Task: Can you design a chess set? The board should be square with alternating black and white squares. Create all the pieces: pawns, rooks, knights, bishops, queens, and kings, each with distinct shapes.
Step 1229:
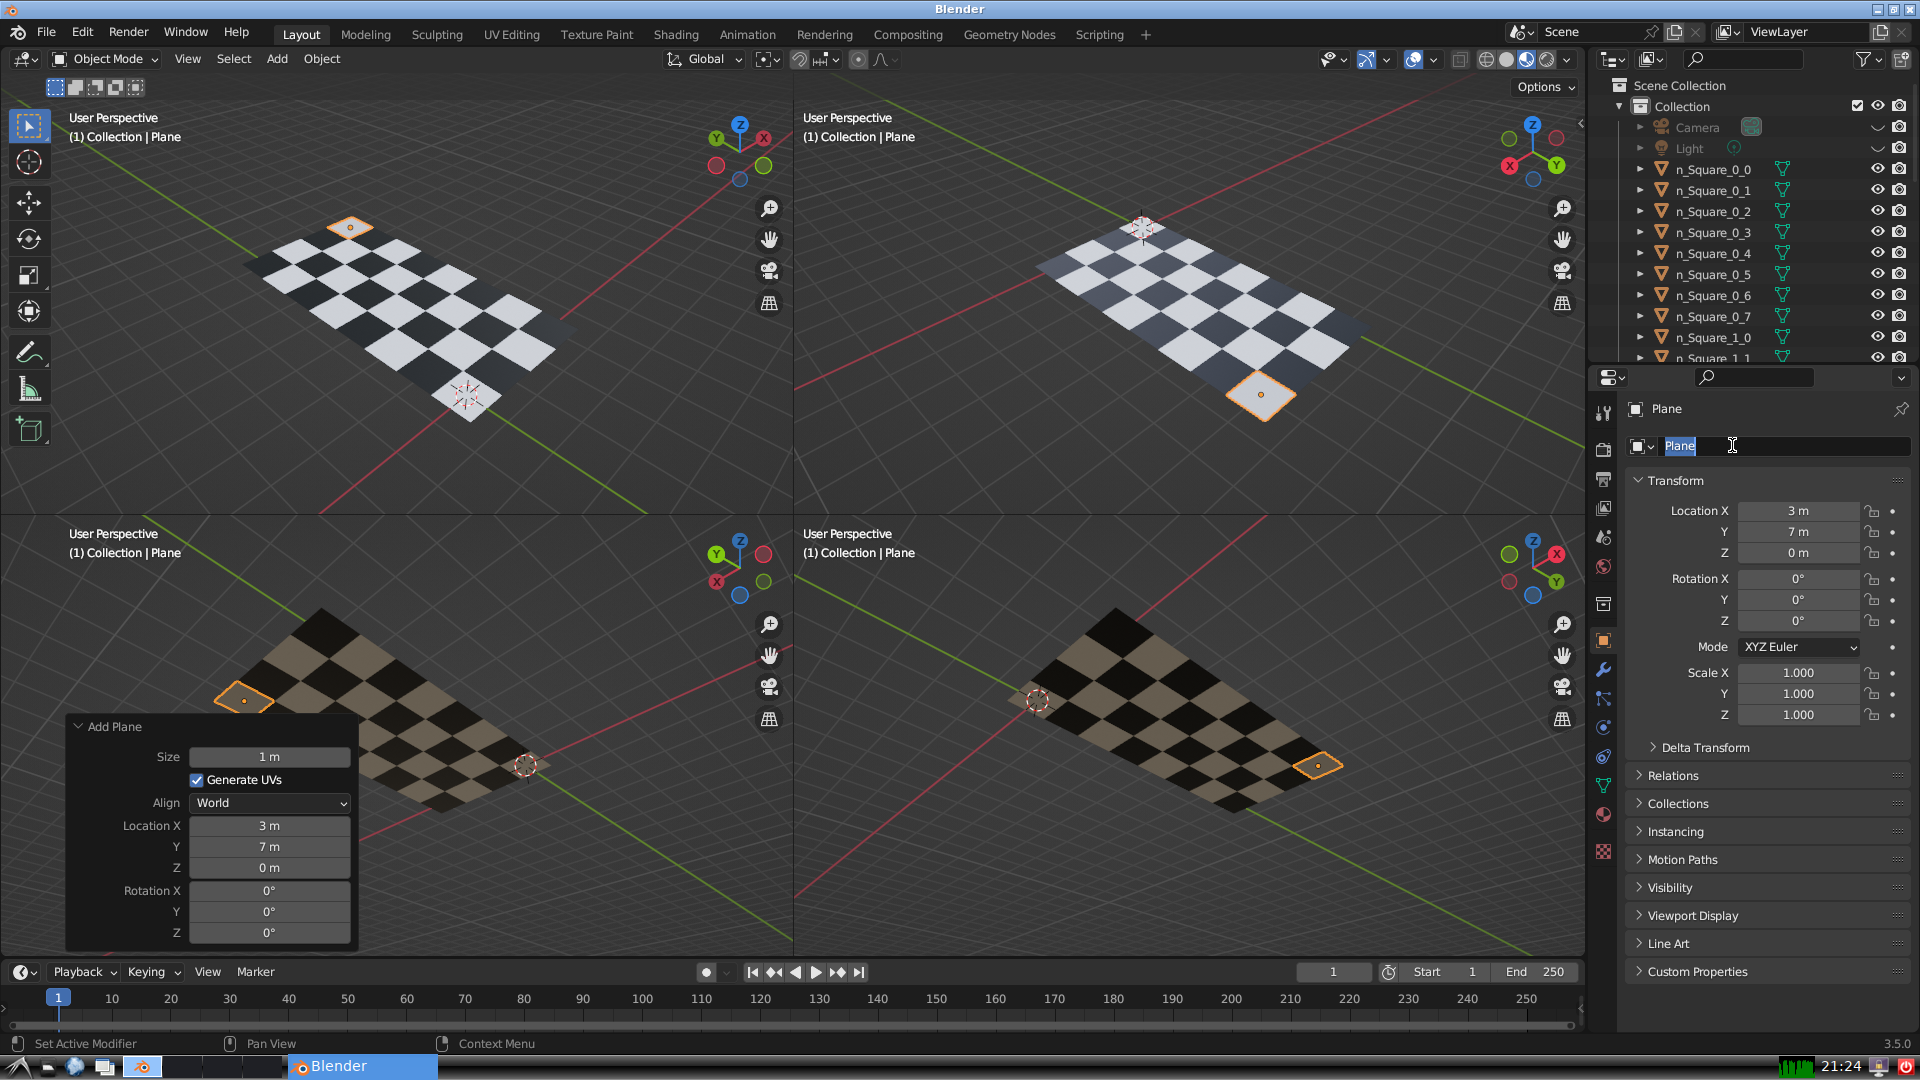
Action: input_text: n_Square_3_7